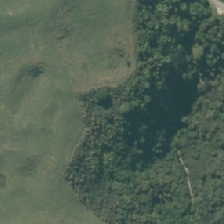
Land cover: broadleaved_indigenous_hardwood